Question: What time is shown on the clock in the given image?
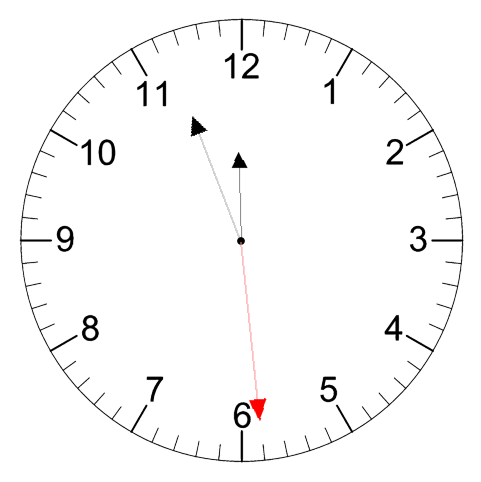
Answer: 11:56:29